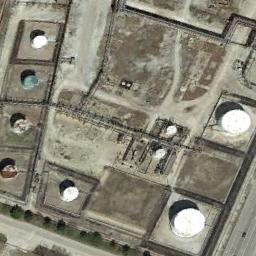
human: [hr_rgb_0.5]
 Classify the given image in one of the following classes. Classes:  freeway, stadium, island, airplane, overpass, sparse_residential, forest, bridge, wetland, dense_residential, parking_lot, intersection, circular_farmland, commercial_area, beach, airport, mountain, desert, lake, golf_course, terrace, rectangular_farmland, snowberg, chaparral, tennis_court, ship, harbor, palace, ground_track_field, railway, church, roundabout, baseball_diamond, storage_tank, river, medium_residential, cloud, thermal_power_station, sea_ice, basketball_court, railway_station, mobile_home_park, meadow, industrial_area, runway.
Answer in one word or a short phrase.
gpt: storage_tank